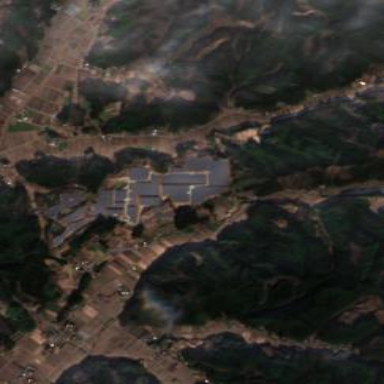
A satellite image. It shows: Industrial area with solar power plant using photovoltaic technology.